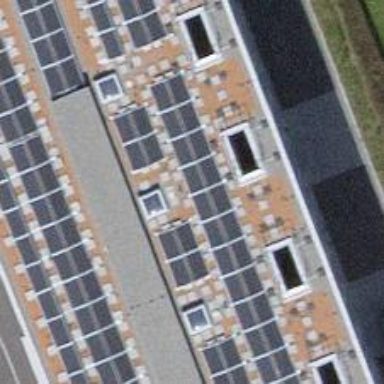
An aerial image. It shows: Solar power generator with photovoltaic panels.